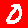
Digit: 0